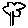
Label: tree